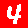
Digit: 4